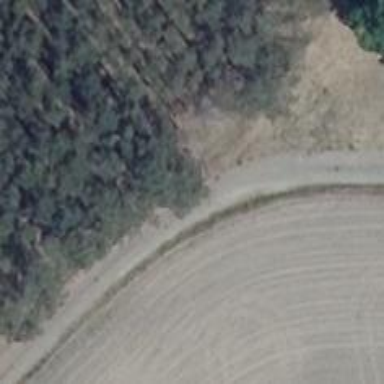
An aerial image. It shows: Gravel track with grade3 tracktype.